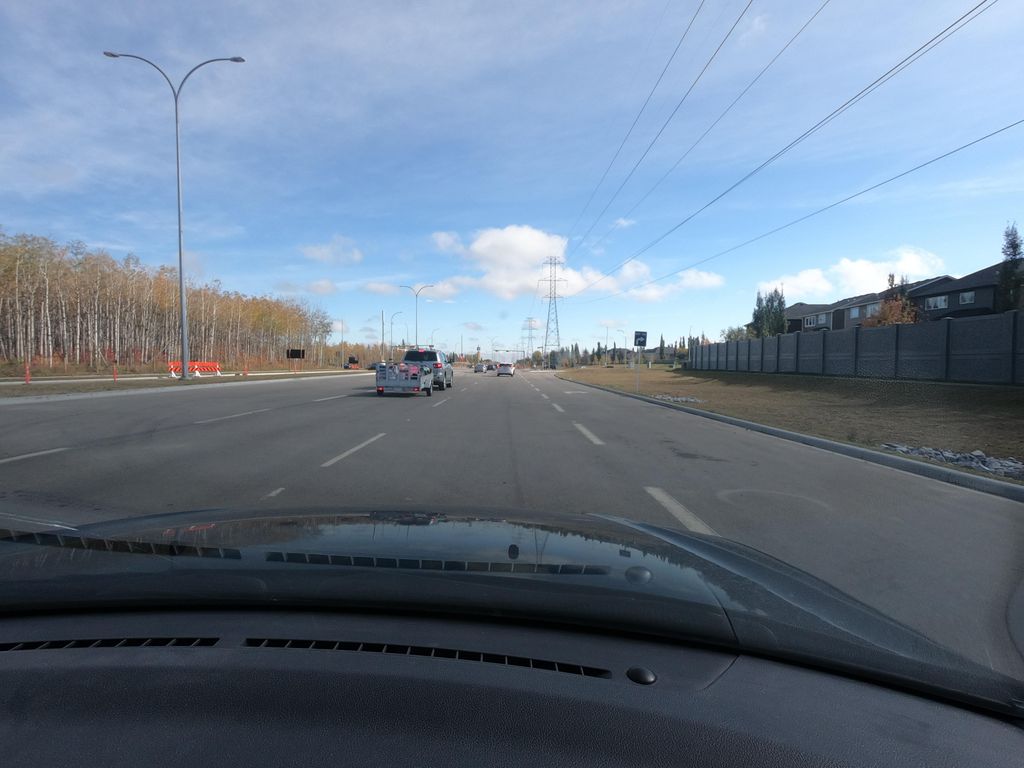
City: calgary